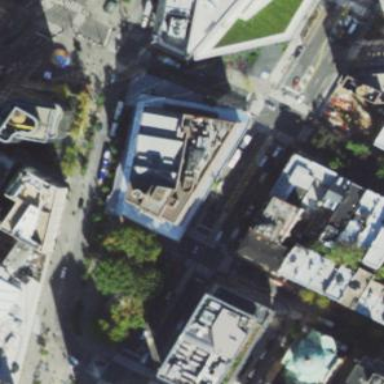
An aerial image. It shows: Civic building.